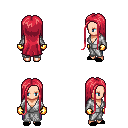
a pixel art fantasy rpg character, female body template, human, light skin, white robe, magenta pants, ruby red extra-long hairstyle, gold gloves, black slippers, four views (front, back, left, right), 2x2 character sprite sheet, small pixel art, hard edges, no anti-aliasing